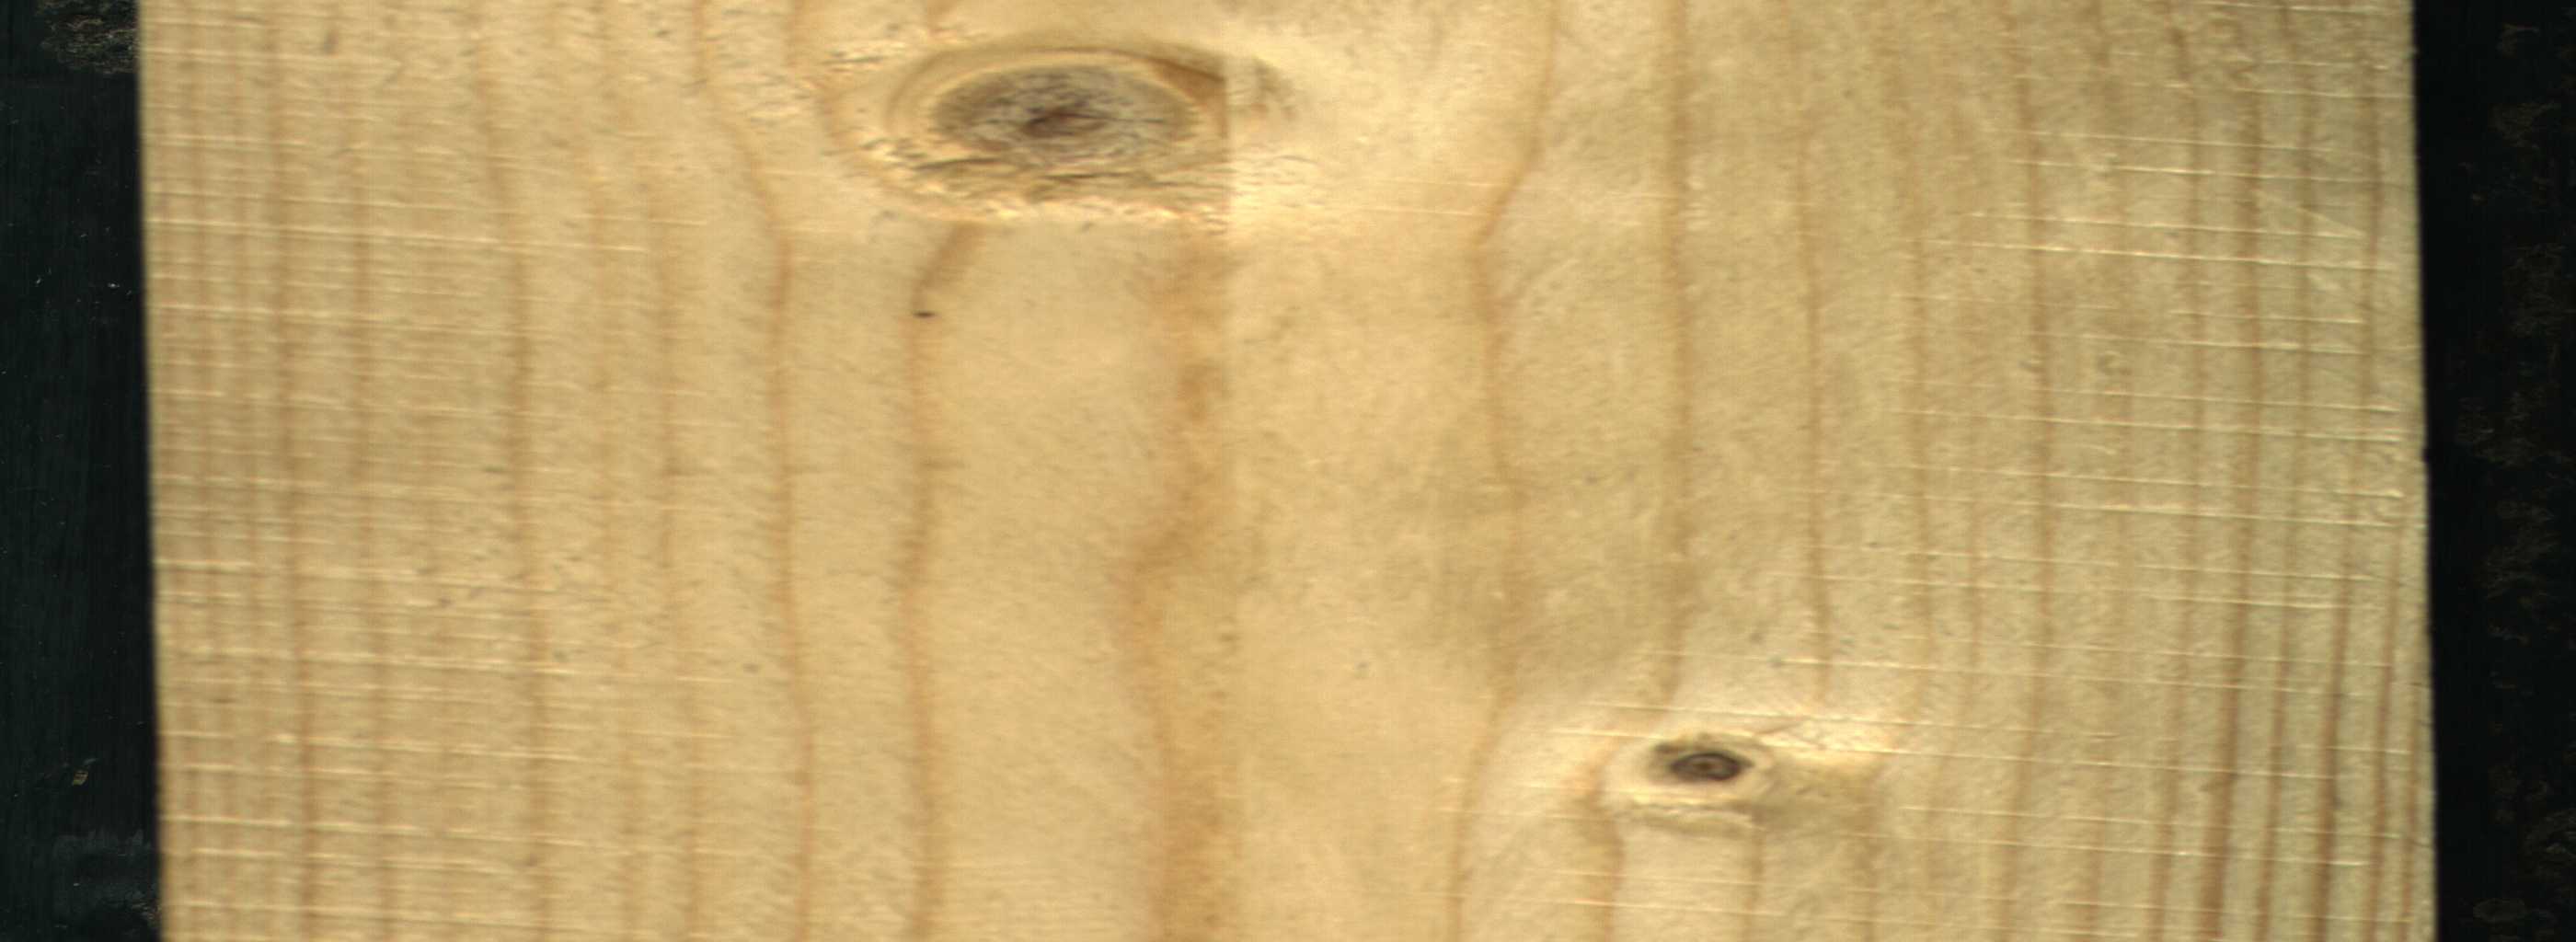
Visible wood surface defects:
Live_Knot
Live_Knot